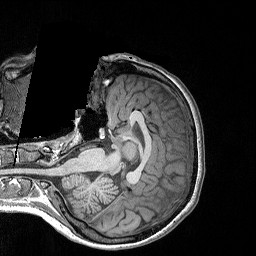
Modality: T1w
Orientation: axial
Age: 24
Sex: female